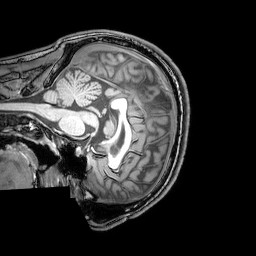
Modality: T1w
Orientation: sagittal
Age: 22
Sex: male
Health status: healthy
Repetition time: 0.081 s
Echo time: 0.037 s